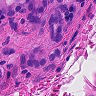
Metastatic tissue present: yes